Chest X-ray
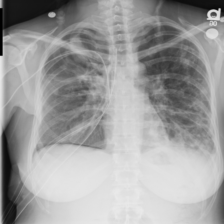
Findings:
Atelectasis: negative
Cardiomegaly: negative
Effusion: negative
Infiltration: positive
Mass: negative
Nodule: negative
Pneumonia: negative
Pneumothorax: positive
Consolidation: negative
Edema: negative
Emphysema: negative
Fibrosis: negative
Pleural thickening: negative
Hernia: negative